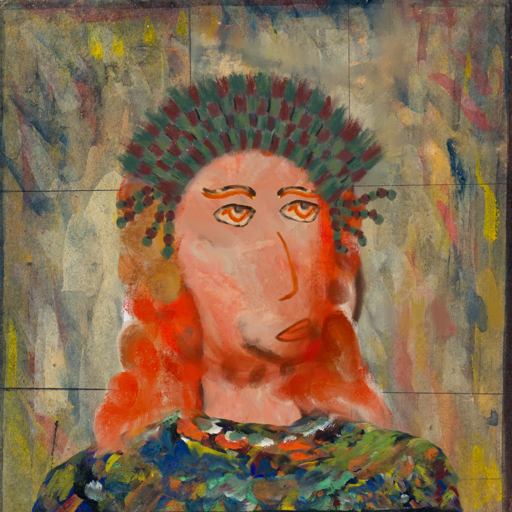
Background: GypsyMother, Head And Neck Side: Roy_Bahadur, Face Side: Experience, Bust: An_Impression, Hair Side: Rupkatha, Head Accessory: After_Raid_Crown, Second Necklace: Blank, Necklace: Blank, Baby: Blank